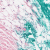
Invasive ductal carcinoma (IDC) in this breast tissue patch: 0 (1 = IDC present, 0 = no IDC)